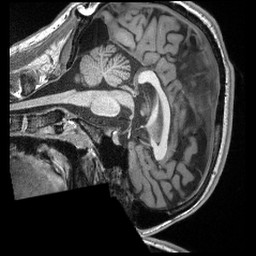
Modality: T1w
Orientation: sagittal
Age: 22
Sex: male
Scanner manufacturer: siemens
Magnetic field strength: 3 T
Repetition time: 2.3 s
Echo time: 0.00308 s